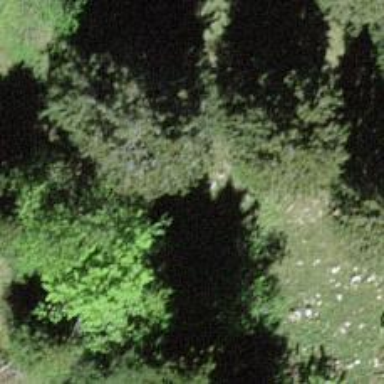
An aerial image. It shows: Needle-leaved tree in its natural environment.